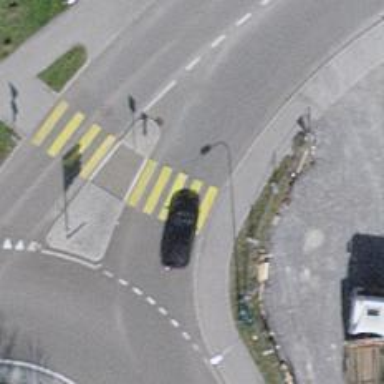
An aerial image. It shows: Marked zebra crossing with pedestrian island.